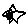
Label: star